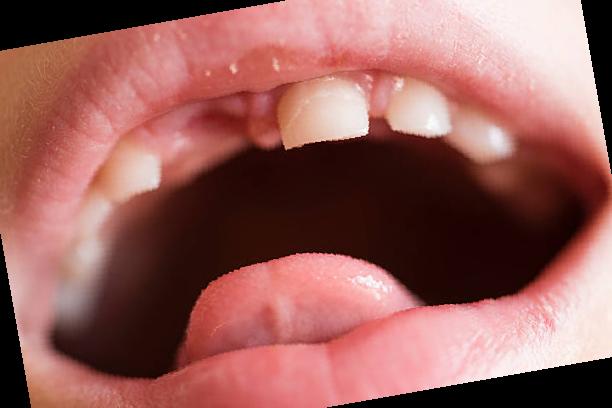
Condition: hypodontia